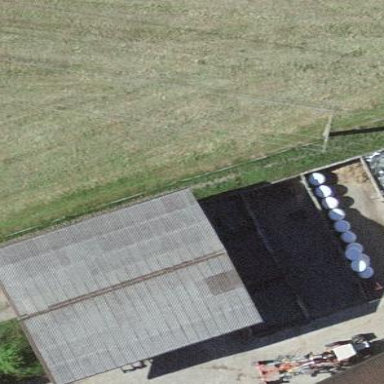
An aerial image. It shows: Shed.